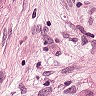
Metastatic tissue present: yes